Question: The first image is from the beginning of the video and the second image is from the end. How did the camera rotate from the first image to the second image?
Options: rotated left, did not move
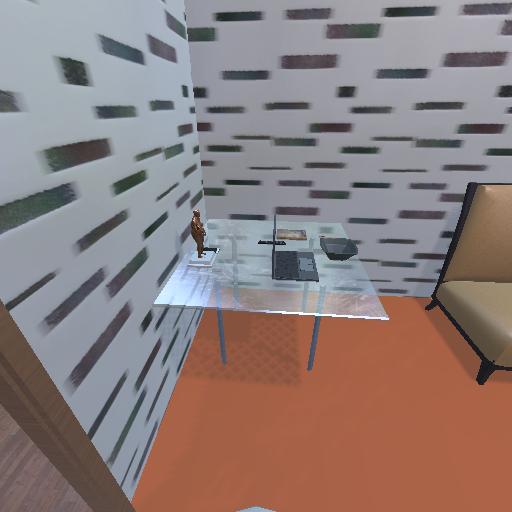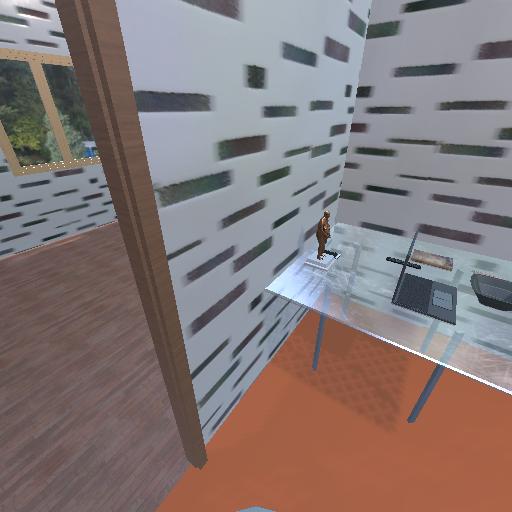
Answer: rotated left